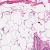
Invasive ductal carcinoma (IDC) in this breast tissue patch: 0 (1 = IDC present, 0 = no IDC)